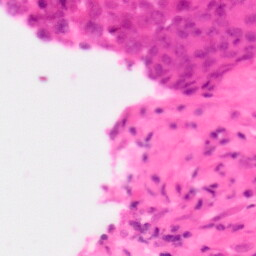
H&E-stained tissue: Colon